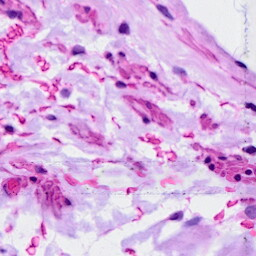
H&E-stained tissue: Ovarian